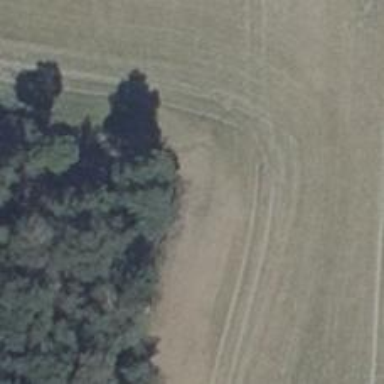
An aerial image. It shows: Hunting stand.